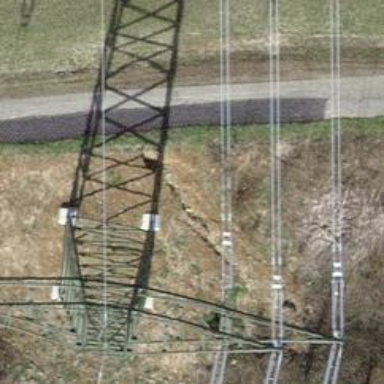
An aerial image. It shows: Towering power structure.